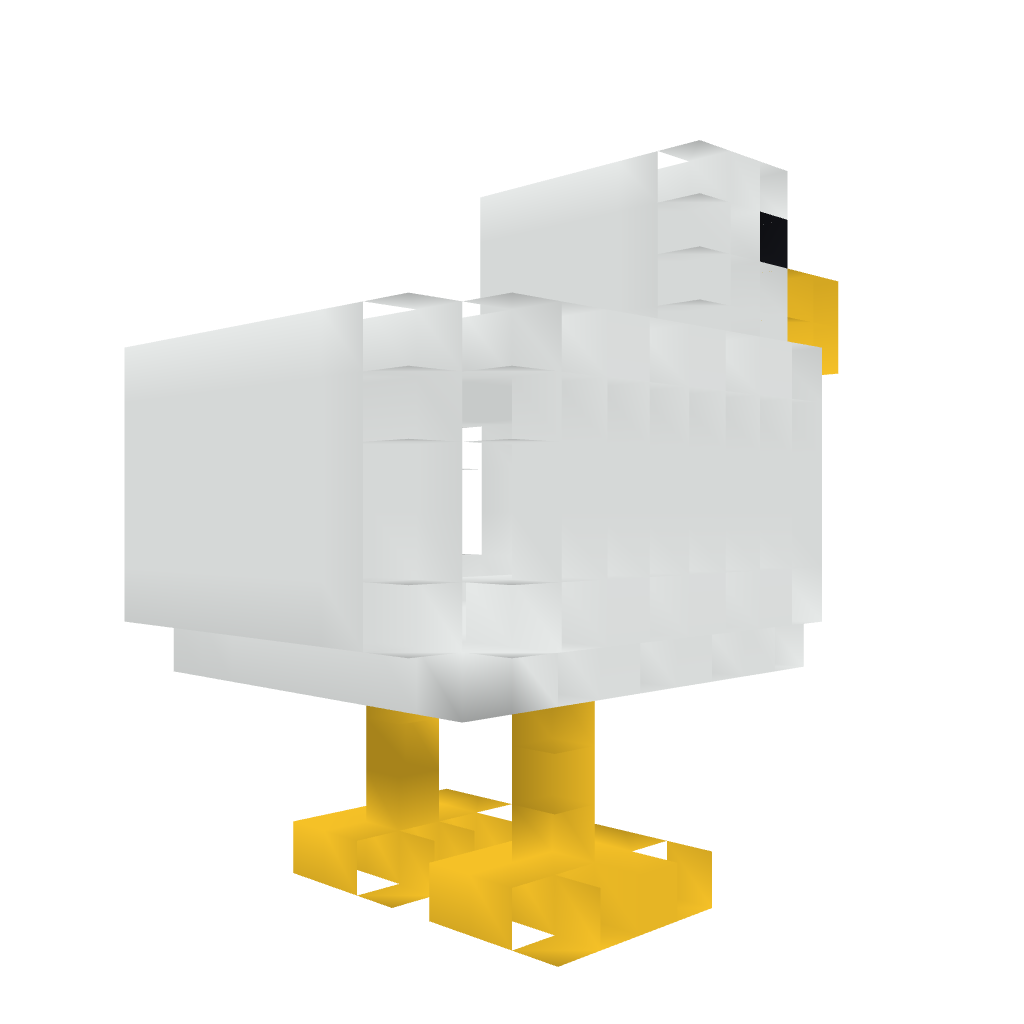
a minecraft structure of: Pixel art chicken